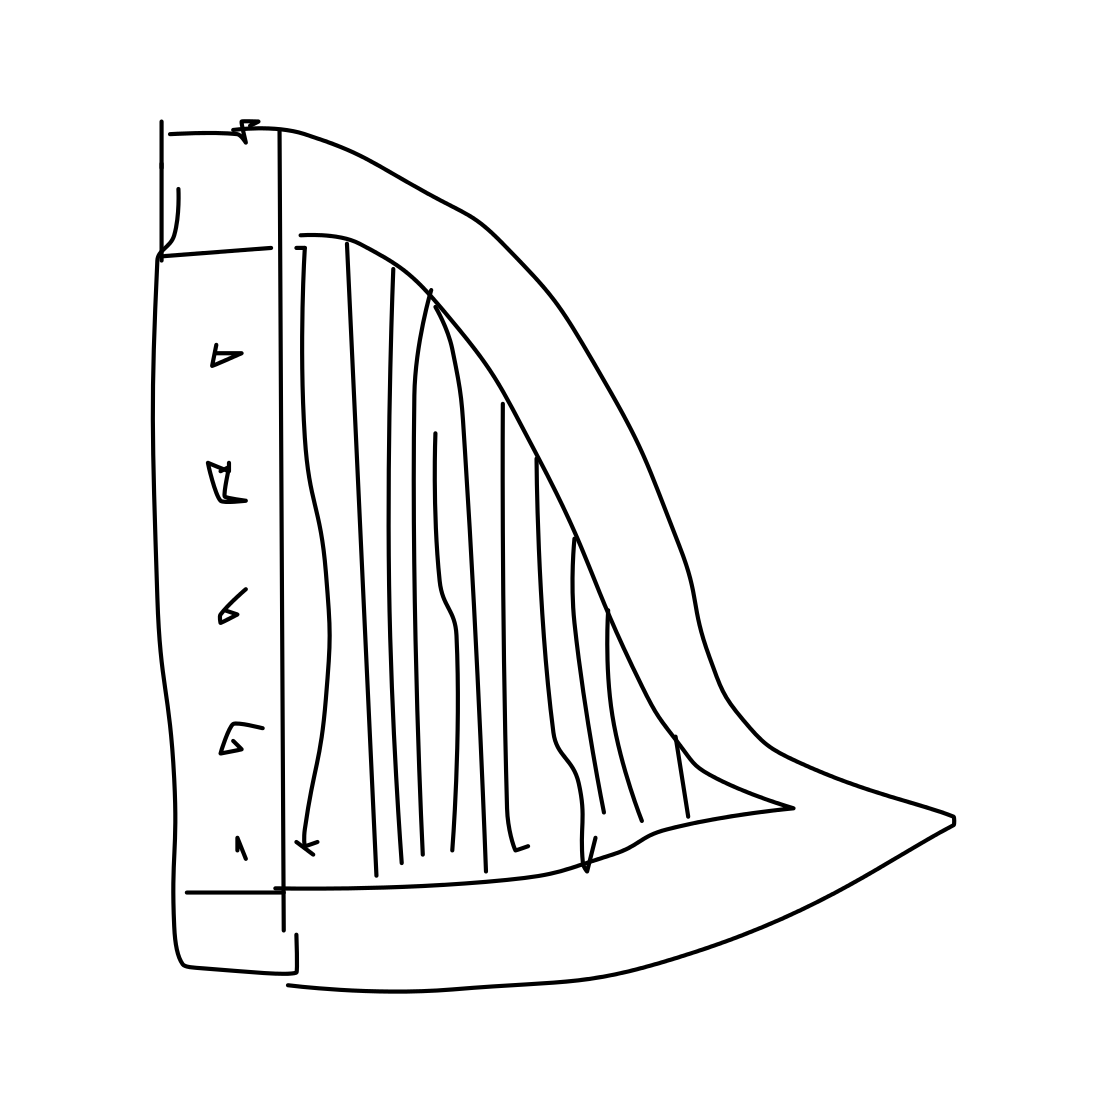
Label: harp